Question: How do i give a condition in which for example; if x is not an integer print("type an integer")
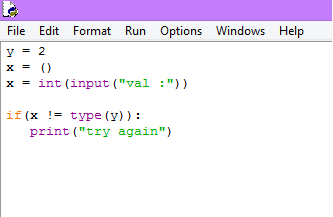
Answer: With your sample code, your best bet is to catch the 'ValueError' and try again:
'''
def get_int():
try:
return int(input('Type an integer:'))
except ValueError:
print("Not an int. Try again.")
return get_int()
'''
The reason is because if the user enters a non-integer string, then the exception gets raised before you have a chance to check the type, so 'isinstance' doesn't really help you too much here.